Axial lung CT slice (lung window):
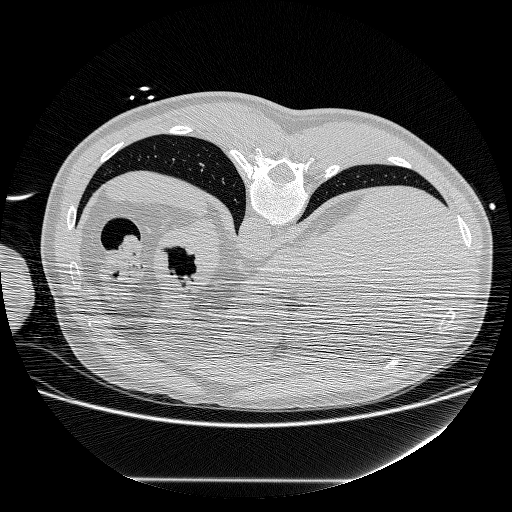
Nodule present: no